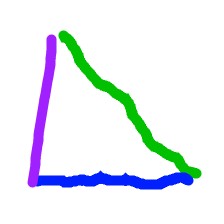
Shape: triangle